Brain MRI, t1w sequence, axial 2D slice.
Patient: age 55, sex F, weight 75 kg, height 1.7 m
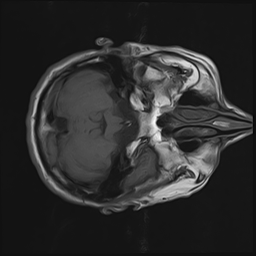